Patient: sex F, age 60
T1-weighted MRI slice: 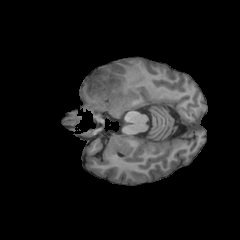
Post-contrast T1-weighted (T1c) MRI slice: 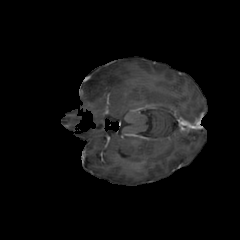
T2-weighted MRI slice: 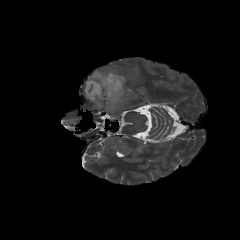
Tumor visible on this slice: yes
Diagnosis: Astrocytoma, IDH-mutant
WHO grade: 3